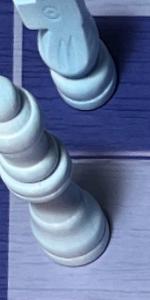
Label: Queen_White